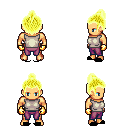
a pixel art fantasy rpg character, male body template, human, tanned skin, white sleeveless shirt, magenta pants, gold short topknot hairstyle, gold gloves, black slippers, four views (front, back, left, right), 2x2 character sprite sheet, small pixel art, hard edges, no anti-aliasing